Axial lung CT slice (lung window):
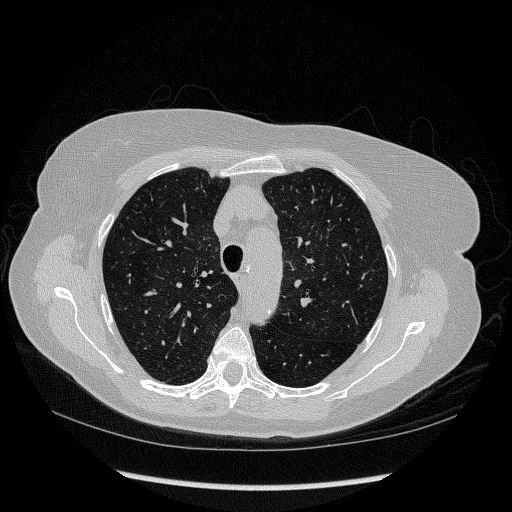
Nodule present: no